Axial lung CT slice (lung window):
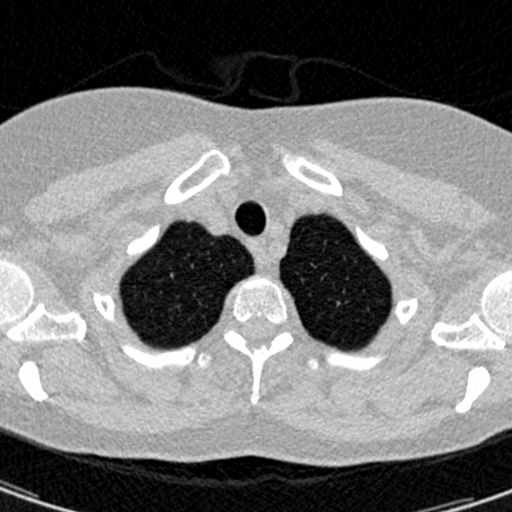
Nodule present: no